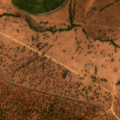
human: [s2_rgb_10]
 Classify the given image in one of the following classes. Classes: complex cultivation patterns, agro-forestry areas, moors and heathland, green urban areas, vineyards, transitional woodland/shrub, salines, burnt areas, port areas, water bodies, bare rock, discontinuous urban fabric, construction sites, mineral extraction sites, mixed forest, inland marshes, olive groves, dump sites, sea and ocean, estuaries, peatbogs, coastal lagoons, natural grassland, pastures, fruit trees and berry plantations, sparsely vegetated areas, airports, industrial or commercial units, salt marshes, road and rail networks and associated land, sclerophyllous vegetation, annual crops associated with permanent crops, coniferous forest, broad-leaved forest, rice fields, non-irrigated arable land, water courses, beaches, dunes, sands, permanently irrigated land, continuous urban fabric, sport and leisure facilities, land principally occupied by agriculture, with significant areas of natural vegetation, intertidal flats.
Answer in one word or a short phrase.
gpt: non-irrigated arable land, agro-forestry areas, transitional woodland/shrub